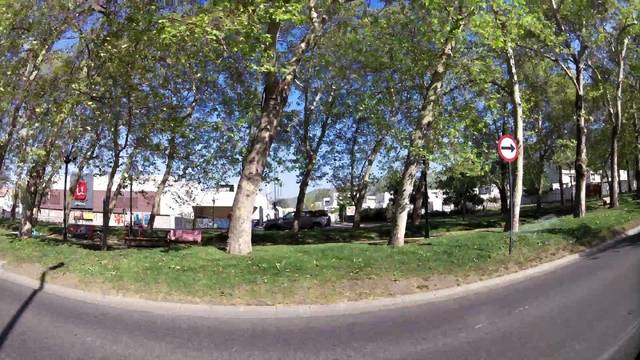
Region: Chile
Coordinates: -33.35, -70.67